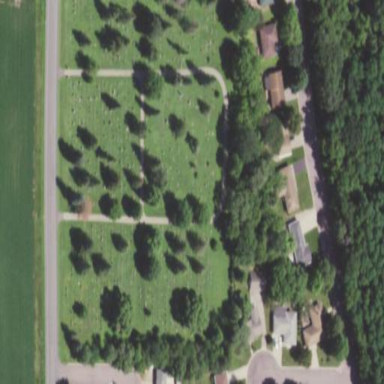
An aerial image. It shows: Cemetery.